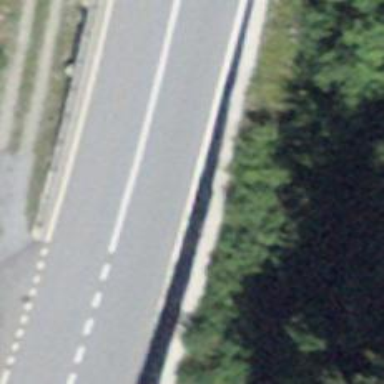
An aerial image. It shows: Secondary road with asphalt surface.